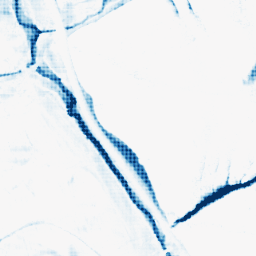
Category: morphological
Decomposition family: morphological_rect
Decomposition parameters: operation: closing
width: 20
height: 10
Upsampling method: sinc_hamming
Upsampling parameters: scale: 4
kernel_size: 4
Upsampling scale: 4